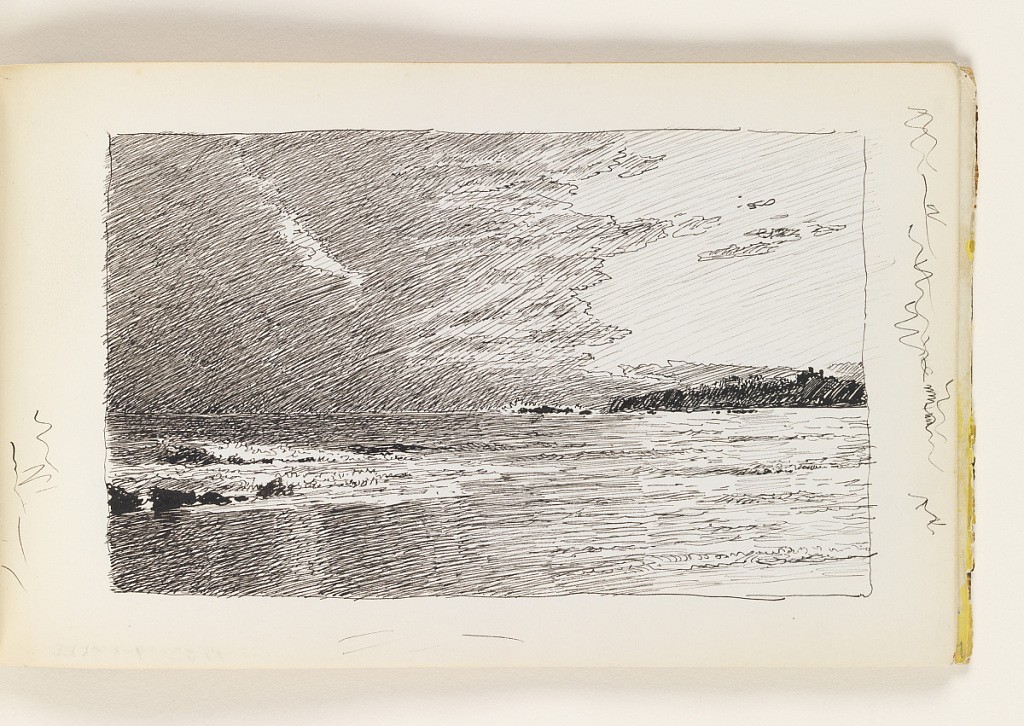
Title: Beach Scene with Rocks and Distant Cliffs
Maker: William Trost Richards, American, 1833–1905
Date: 1890–1900
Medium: Pen and black ink on off-white wove paper
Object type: Sketchbook folio
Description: View from beach of waves coming up on shore. Four rocks in lower left. On horizon, at right, a long, dark landmass in the distance with (possible) structures. Above, dark clouds appear to sweep in from left. Miscellaneous pen strokes in marging to left and right of image.